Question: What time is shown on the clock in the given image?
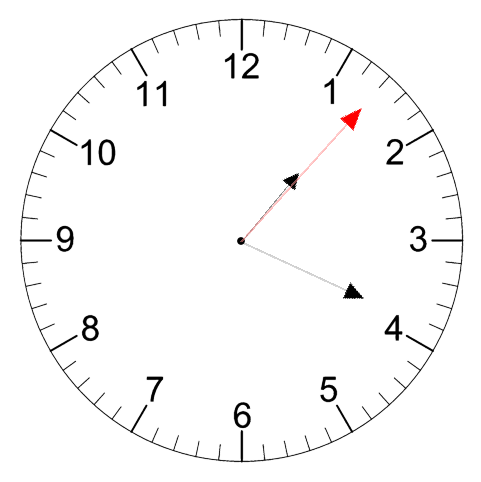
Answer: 01:19:07